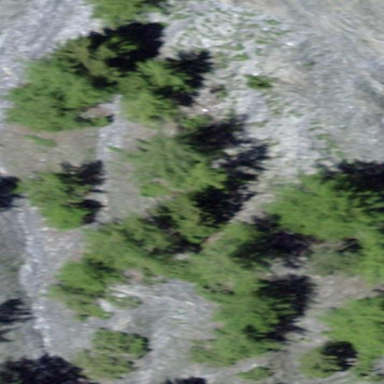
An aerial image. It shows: Forest area.